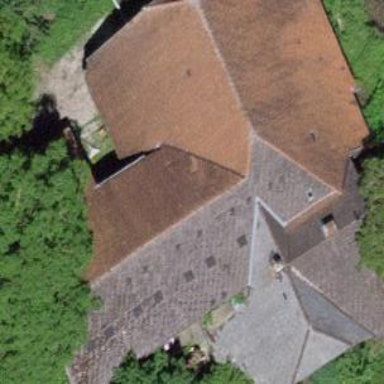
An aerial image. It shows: Farm building.